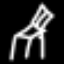
Label: chair